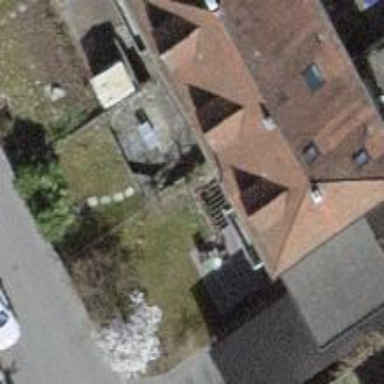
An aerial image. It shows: Semidetached house.